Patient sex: M
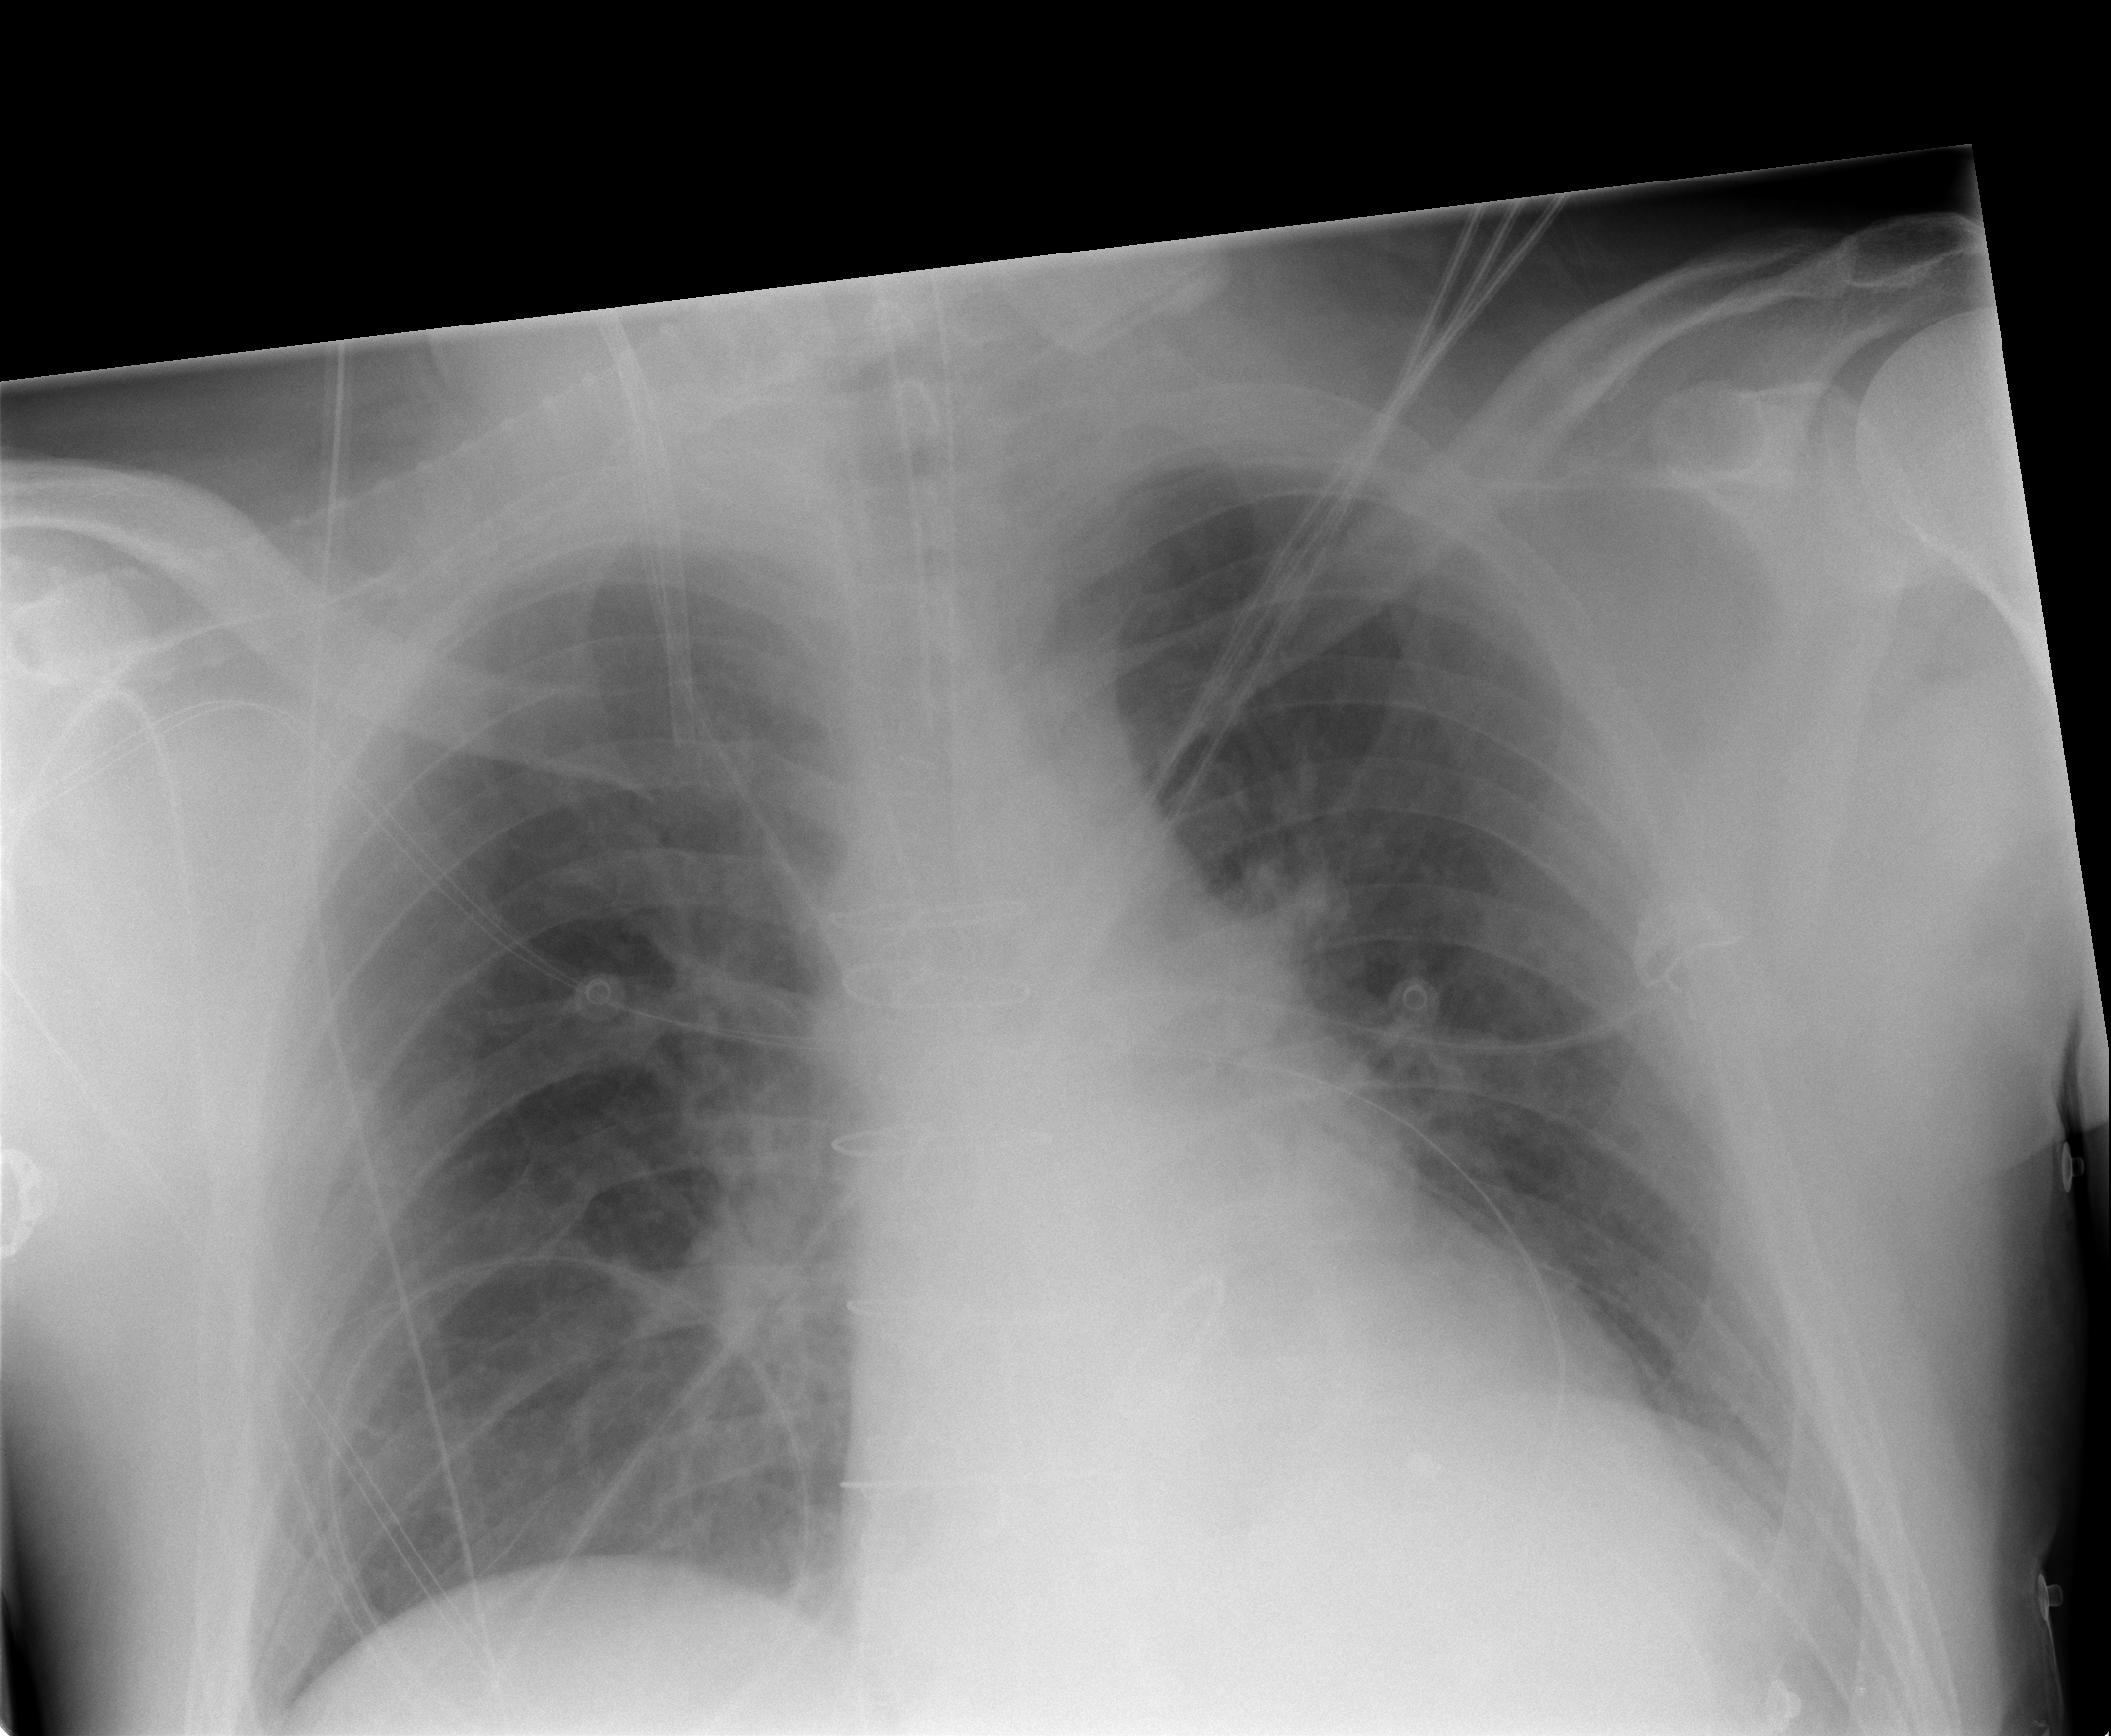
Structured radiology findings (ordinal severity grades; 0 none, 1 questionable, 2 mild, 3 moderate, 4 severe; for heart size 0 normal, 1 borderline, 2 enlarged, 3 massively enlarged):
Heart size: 0
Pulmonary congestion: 2
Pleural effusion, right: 0
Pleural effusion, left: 1
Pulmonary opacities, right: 0
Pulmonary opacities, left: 0
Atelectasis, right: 0
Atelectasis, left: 0